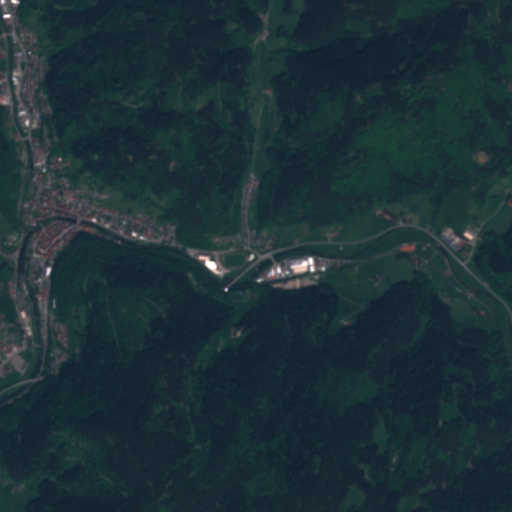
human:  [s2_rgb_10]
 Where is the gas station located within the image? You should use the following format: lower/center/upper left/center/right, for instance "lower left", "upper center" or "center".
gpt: The gas station is located in the center left of the image.
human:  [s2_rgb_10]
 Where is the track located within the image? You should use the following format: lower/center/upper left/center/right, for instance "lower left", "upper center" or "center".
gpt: The track is located in the upper left of the image.
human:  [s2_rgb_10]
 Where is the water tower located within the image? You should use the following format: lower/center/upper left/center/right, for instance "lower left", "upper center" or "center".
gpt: The water tower is located in the center left of the image.
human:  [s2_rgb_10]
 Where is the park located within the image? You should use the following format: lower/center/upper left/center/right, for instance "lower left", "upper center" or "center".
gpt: There is no park in the image.